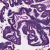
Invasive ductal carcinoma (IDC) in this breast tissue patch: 0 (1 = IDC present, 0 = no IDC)